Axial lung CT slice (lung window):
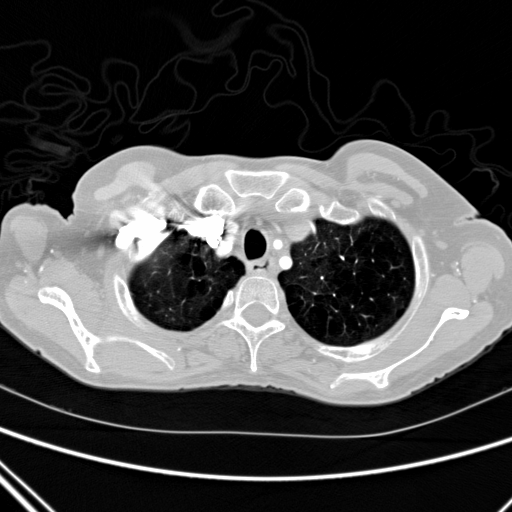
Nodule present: no